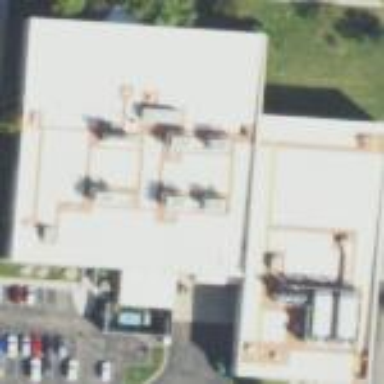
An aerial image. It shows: Office building.